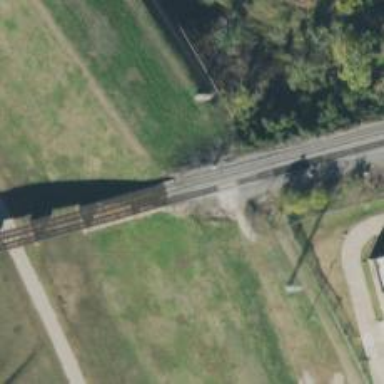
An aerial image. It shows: Railway crossing.